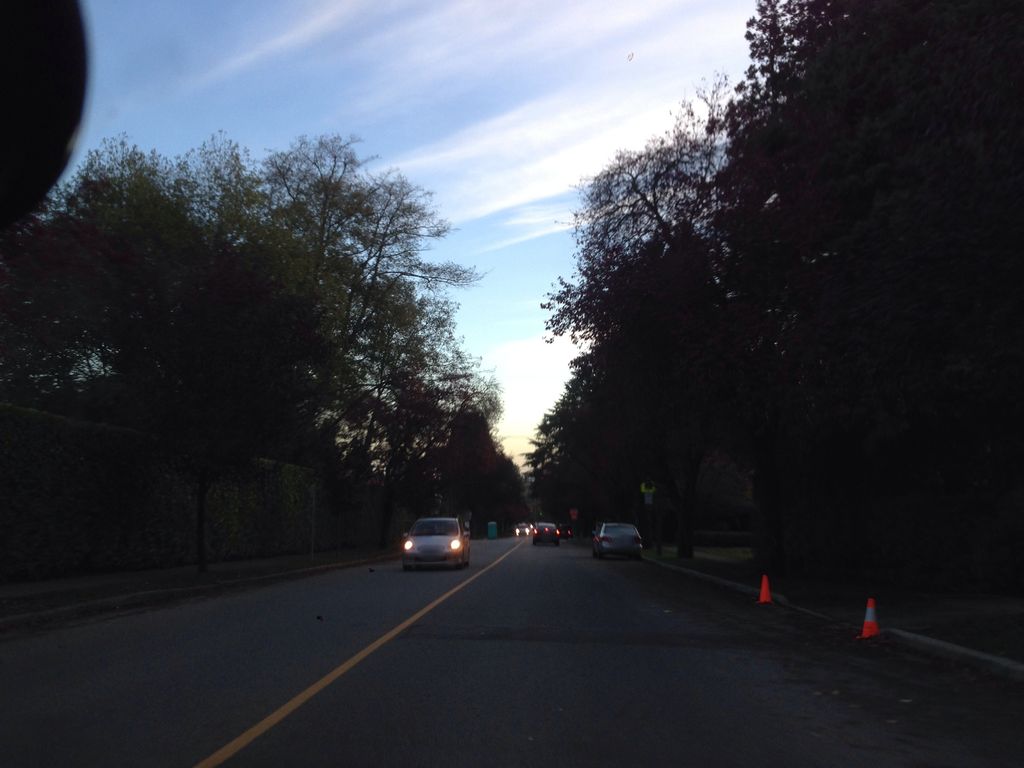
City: vancouver